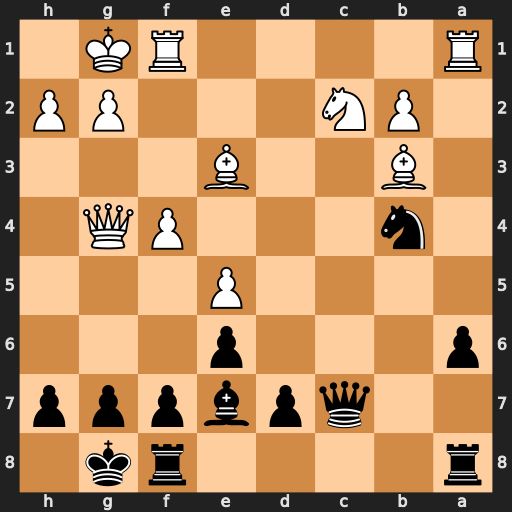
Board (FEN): r4rk1/2qpbppp/p3p3/4P3/1n3PQ1/1B2B3/1PN3PP/R4RK1
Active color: b
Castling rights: -
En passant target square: -
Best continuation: Nxc2 Bxc2 Qxc2